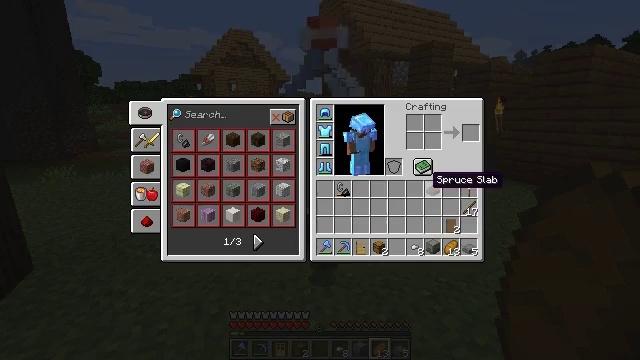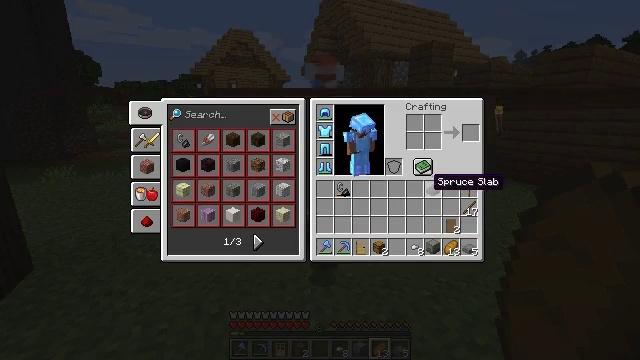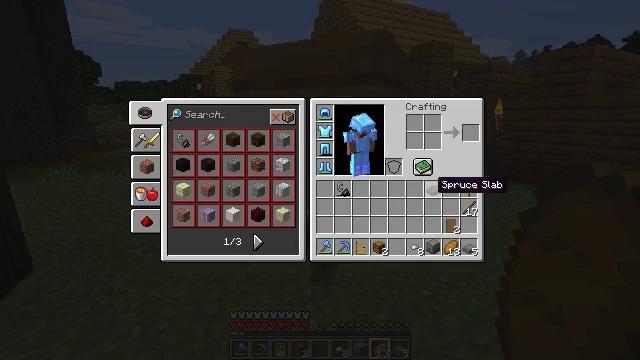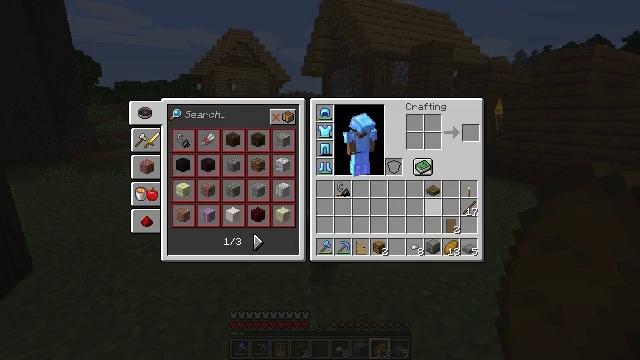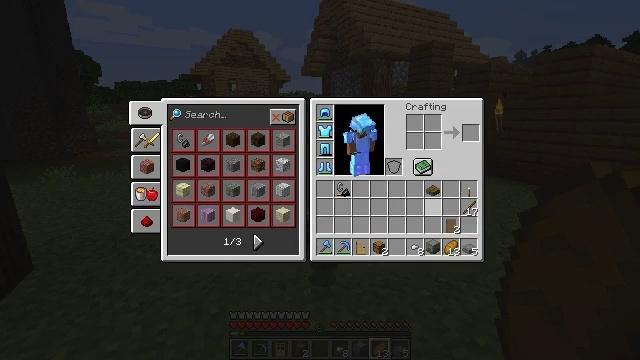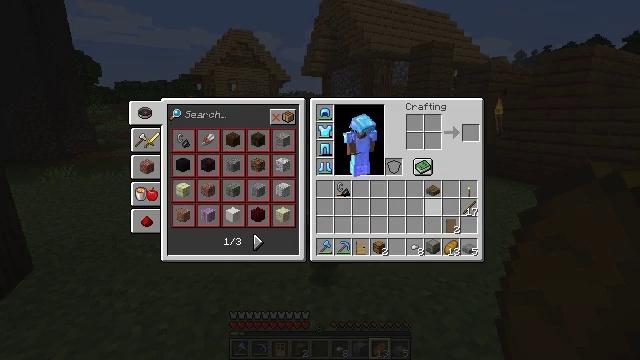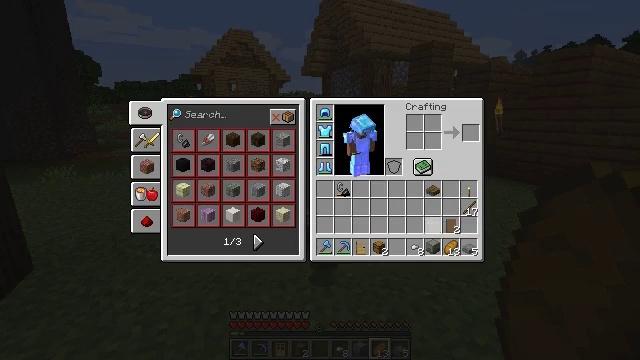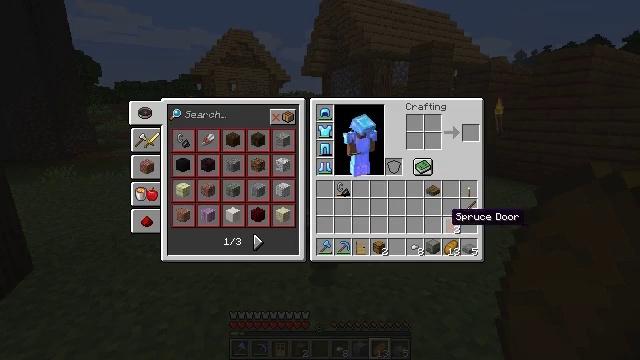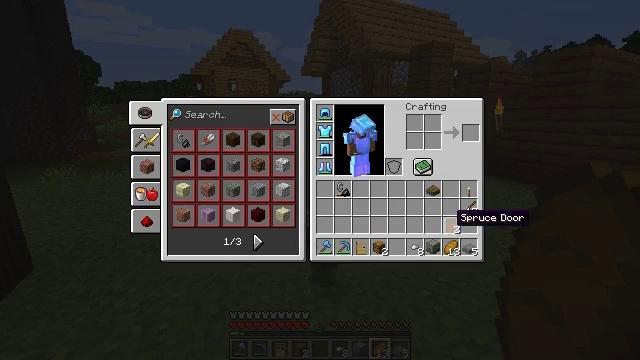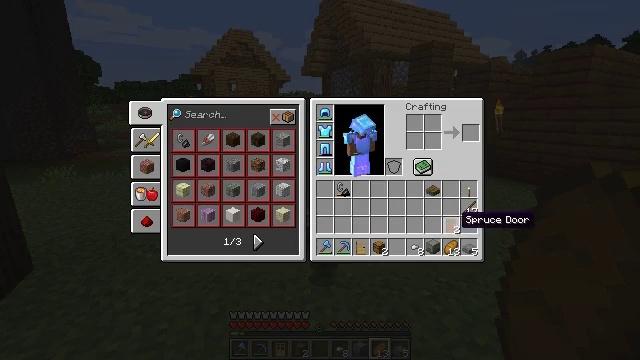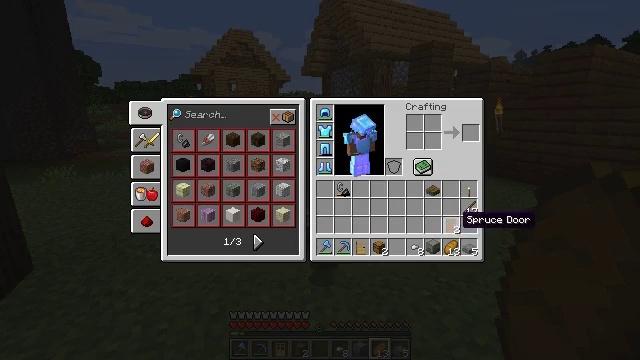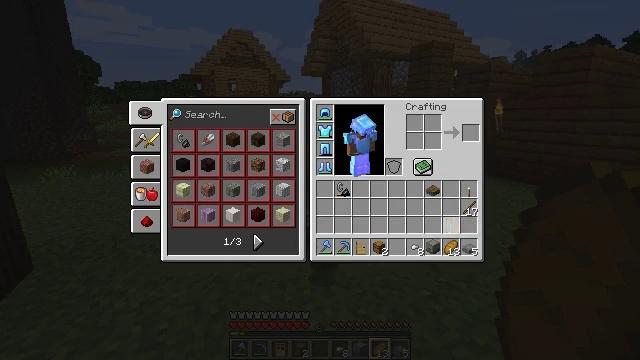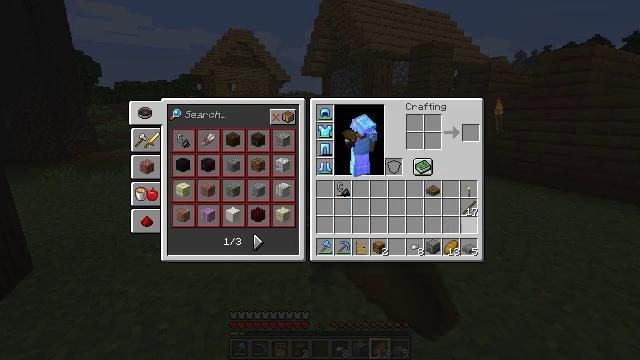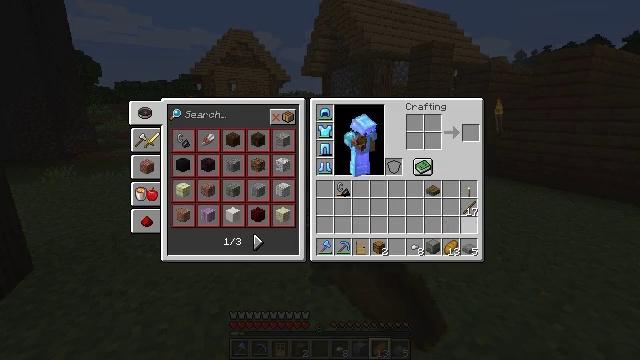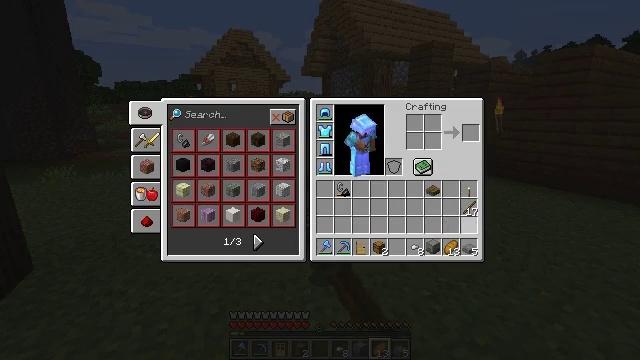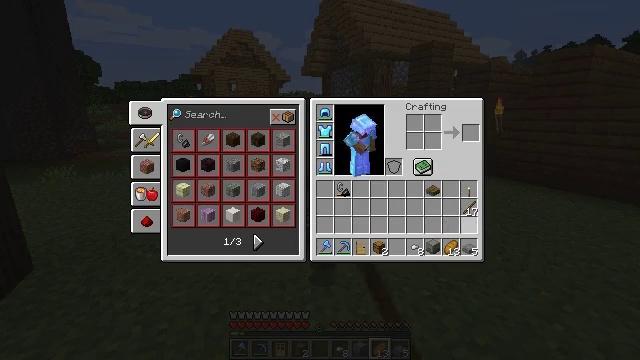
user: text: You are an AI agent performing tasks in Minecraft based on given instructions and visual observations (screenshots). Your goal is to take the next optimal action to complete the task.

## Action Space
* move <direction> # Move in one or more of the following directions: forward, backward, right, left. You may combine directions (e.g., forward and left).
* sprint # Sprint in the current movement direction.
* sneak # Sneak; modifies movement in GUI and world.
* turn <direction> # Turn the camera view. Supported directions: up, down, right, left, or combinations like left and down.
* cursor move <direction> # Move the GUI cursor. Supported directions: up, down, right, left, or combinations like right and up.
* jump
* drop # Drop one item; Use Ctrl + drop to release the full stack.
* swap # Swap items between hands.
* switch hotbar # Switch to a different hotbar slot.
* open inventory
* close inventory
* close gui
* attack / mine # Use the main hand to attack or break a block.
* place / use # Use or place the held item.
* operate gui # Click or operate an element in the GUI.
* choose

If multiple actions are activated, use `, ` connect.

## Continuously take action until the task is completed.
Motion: motion action
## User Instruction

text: Drop a spruce door.
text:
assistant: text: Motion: sprint, drop, open gui
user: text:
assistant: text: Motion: sprint
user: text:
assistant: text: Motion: sprint
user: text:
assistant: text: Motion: sprint, cursor move down, drop
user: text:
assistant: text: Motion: sprint, drop
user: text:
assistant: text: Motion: sprint
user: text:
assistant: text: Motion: sprint, drop
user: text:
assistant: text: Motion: sprint, drop
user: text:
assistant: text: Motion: sprint, drop
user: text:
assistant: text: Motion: sprint
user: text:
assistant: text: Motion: sprint, drop
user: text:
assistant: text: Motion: sprint, cursor move right, drop
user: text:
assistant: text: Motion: sprint, drop
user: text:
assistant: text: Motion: sprint
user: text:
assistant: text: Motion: sprint
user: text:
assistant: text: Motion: sprint, drop